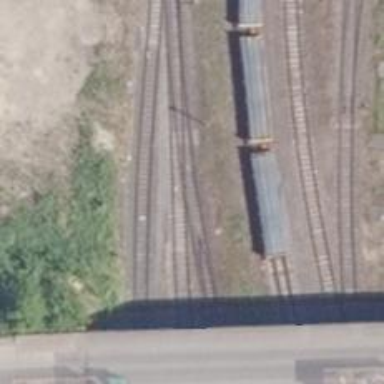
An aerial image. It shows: Railway switch.